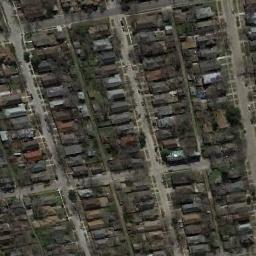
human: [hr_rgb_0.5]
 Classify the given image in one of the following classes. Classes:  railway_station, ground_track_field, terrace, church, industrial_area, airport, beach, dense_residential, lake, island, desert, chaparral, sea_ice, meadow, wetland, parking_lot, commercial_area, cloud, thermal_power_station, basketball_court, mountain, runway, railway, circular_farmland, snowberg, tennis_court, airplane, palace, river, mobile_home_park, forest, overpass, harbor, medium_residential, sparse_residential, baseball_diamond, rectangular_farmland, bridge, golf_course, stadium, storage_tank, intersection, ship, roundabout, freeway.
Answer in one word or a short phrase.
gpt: dense_residential